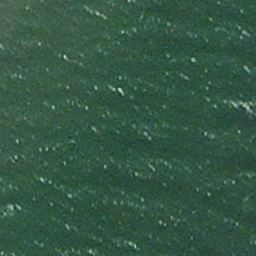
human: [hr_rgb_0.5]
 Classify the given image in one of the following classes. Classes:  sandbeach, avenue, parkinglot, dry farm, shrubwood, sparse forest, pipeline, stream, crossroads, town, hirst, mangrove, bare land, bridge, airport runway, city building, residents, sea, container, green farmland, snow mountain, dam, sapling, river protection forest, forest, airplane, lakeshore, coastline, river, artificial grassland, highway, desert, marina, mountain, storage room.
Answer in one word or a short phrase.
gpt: sea